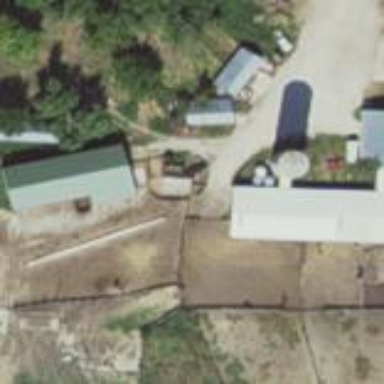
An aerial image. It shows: Farmyard area.